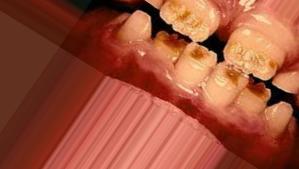
Condition: Tooth Discoloration